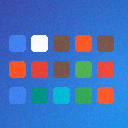
Screen state: on